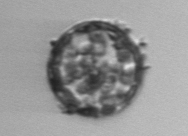
Label: Thalassiosira